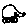
Label: car